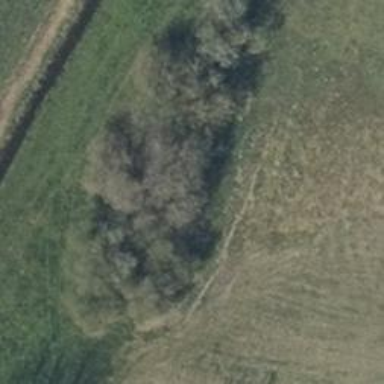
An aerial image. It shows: Row of deciduous broadleaved trees.